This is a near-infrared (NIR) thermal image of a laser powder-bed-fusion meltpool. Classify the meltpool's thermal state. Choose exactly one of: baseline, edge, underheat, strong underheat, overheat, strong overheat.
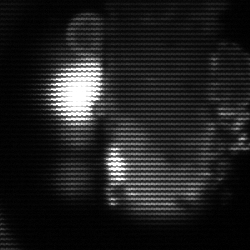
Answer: strong underheat